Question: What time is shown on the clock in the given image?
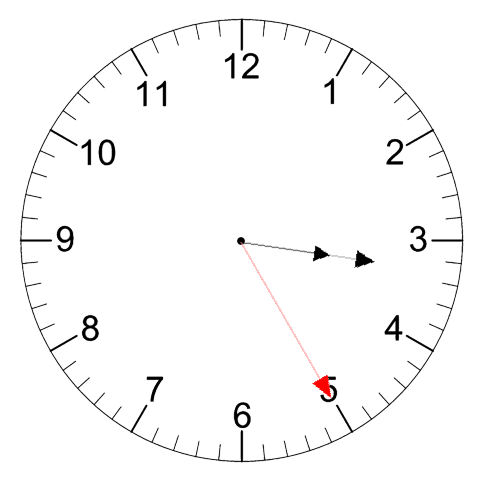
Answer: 03:16:25